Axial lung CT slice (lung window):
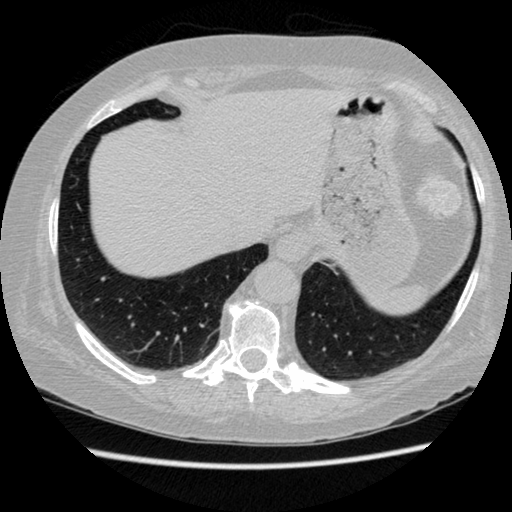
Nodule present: no